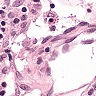
Metastatic tissue present: no